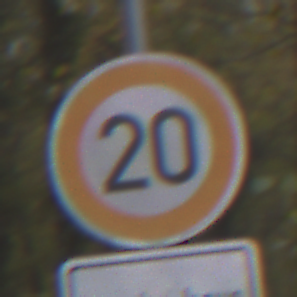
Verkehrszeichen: Geschwindigkeit20
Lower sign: HinweisDurchVerbaleAngabe11
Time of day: MorningAfternoon
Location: Outdoor (Nature)
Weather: Overcast
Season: Autumn
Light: Natural